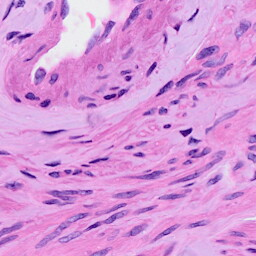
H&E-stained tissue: Ovarian